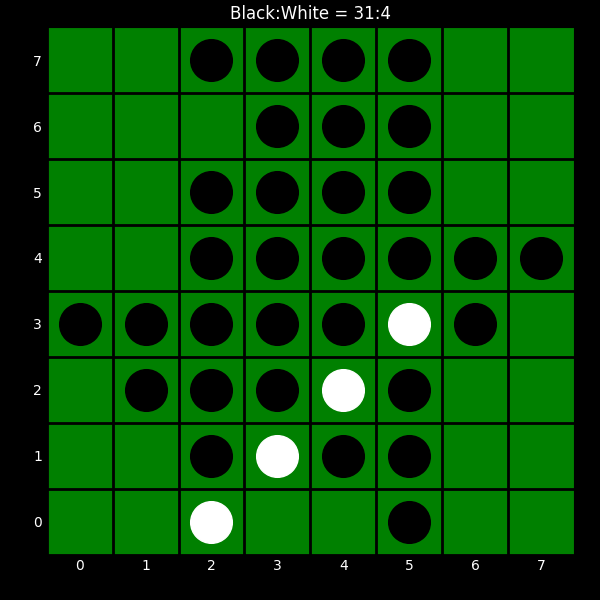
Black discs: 31
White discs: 4